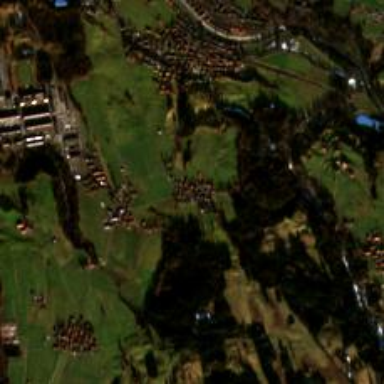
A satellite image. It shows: Village.